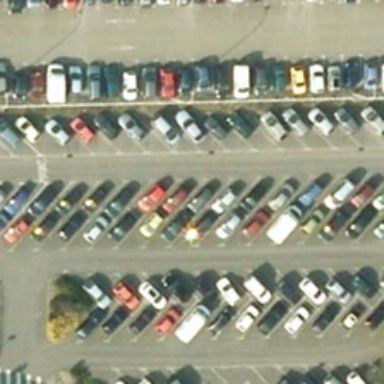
Many cars in different colors are orderly in a parking lot .